Question: Of course, the subject is sort of tricky... I assume json_encode php function works perfectly.
But there must be something wrong on what I am doing.
I have a variable in my PHP program that actually contains data. Sort of structured data, as it is an object variable with all its attributes set properly.
But, magically, when I apply json_encode to that variable, it just doesn't "fills" the json object.
See the case below:
1. As you can see... the variable $test contains data.

1. Now, putting the focus on the whole json_encoder($test) thing, it just doesn't fills the "test" {} part of the json object.
It's definitely me doing something wrong. But... what?
Thanks a lot in advance.
Pedro
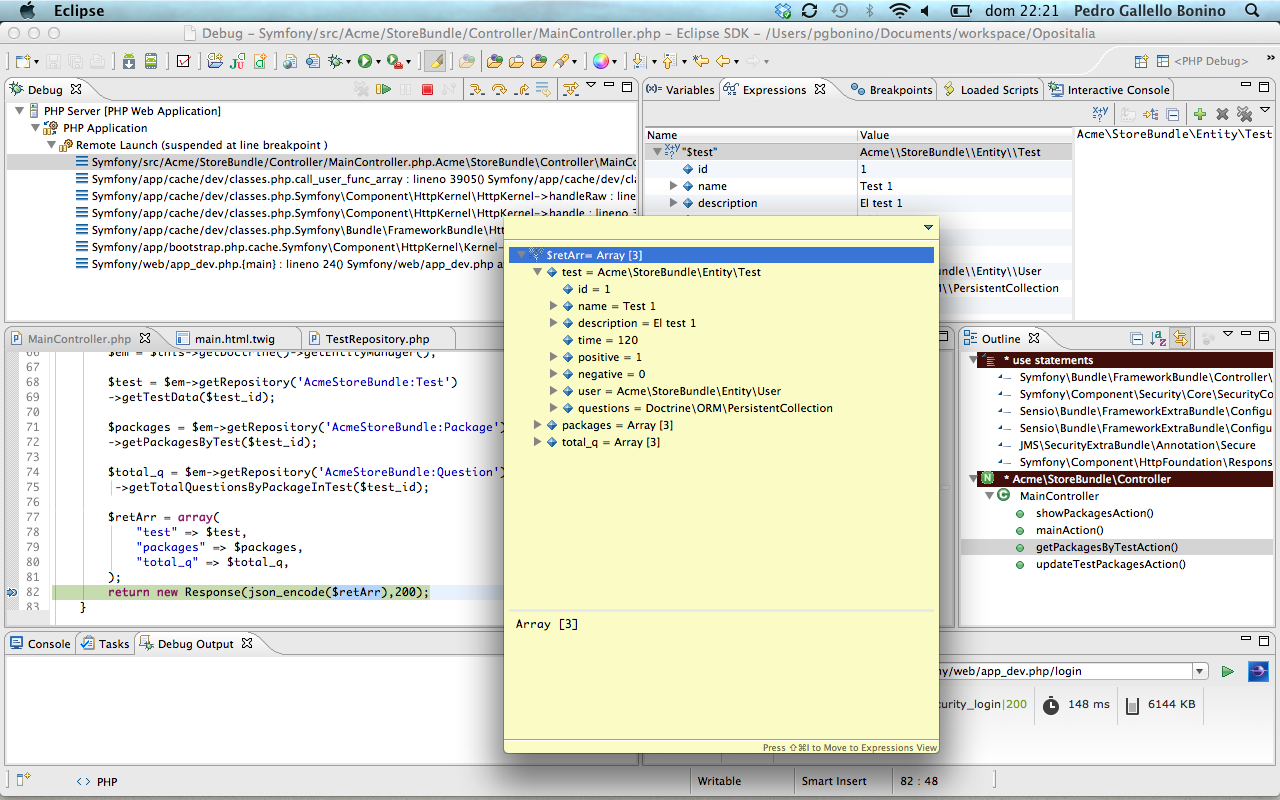
Answer: 'json_encode' only works with public properties, it cannot take the private or protected attributes of an object and form a JSON representation without any help.
To serialize an object with of its properties, you need to manually implement a function to do so. The official PHP documentation has a good example on how to do this <URL>